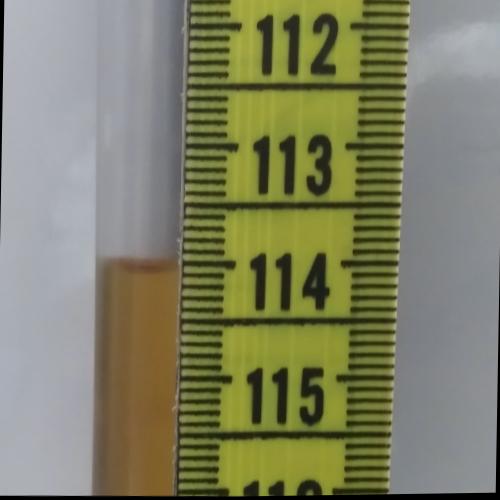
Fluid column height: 114.0 cm